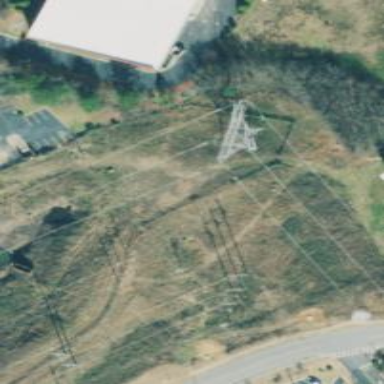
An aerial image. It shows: Lattice structure tower.